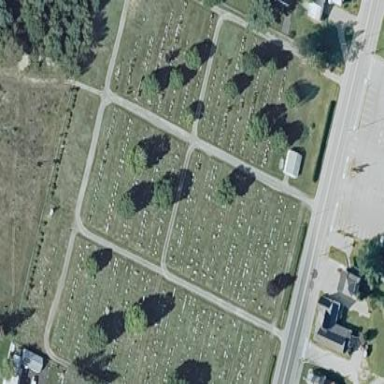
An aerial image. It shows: Cemetery.